Question:
How can i zoom out the lock screen which wrongly zoom in . I donot how. Please help me out.
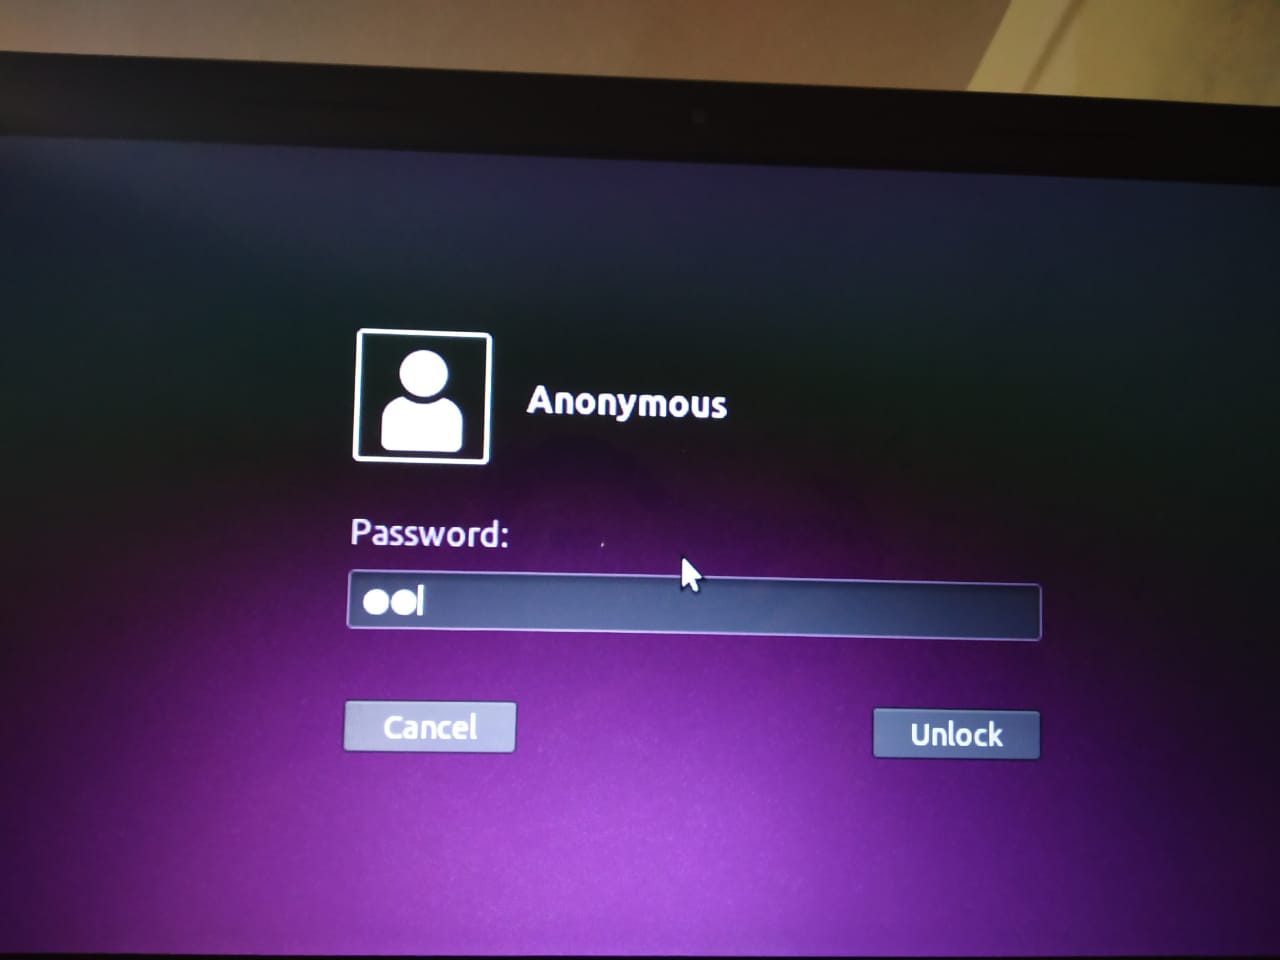
Answer: Just hover your mouse on the upper right corner of the window. You will see a down caret icon.
<URL>
From this dropdown menu just turn off zoom option.